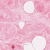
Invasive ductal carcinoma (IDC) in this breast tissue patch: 0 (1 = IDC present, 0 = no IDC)